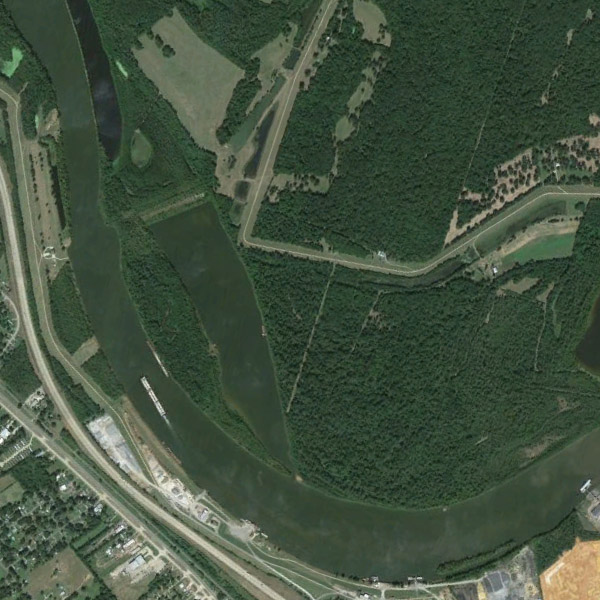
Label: River